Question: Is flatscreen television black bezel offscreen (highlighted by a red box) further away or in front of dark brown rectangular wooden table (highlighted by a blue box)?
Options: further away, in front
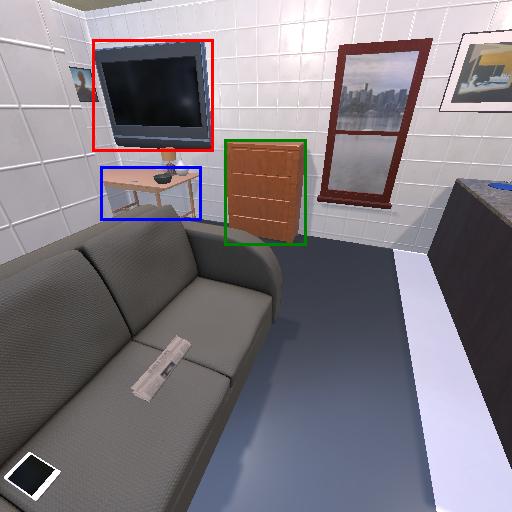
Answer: further away